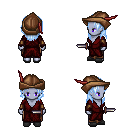
a pixel art fantasy rpg character, female body template, dark elf, purple skin, red robe, robe skirt, white cyan long hairstyle, leather cap, cloth bracers, gray slippers, dagger, four views (front, back, left, right), 2x2 character sprite sheet, small pixel art, hard edges, no anti-aliasing